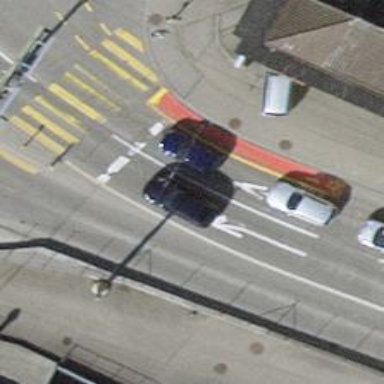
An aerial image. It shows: Primary highway with asphalt surface. There is cycle lane on the left side and trolley wires present.